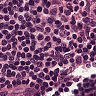
Metastatic tissue present: no